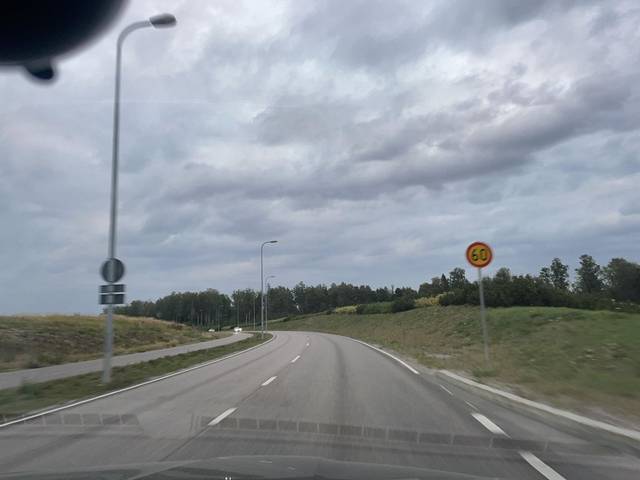
Region: Finland
Coordinates: 60.192, 24.788